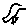
Label: bird